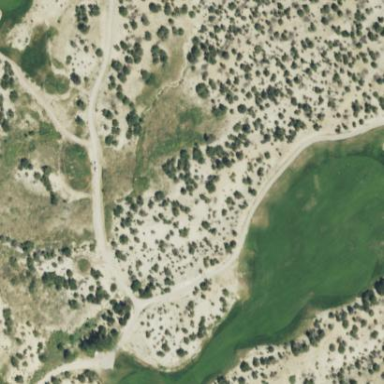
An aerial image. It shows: Rough area in golf course.